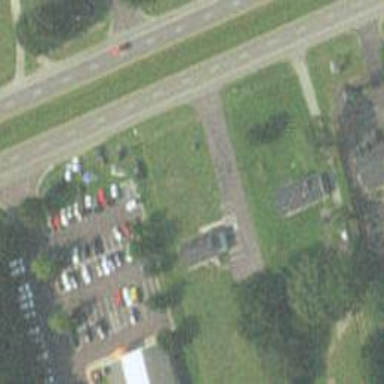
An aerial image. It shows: Veterinary facility.